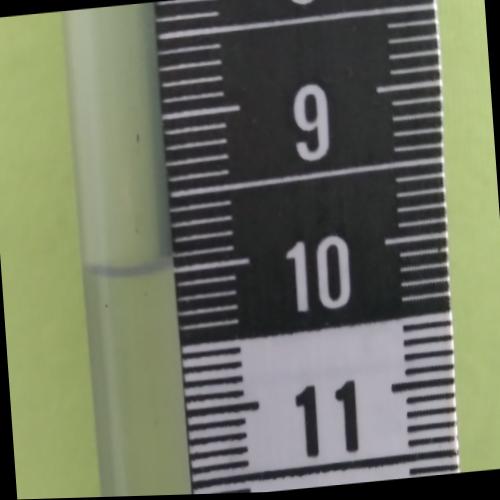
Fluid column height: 10.0 cm